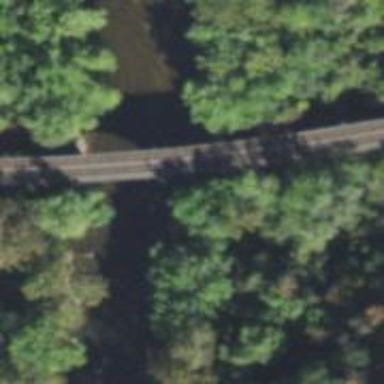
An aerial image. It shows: Bridge over railway line.